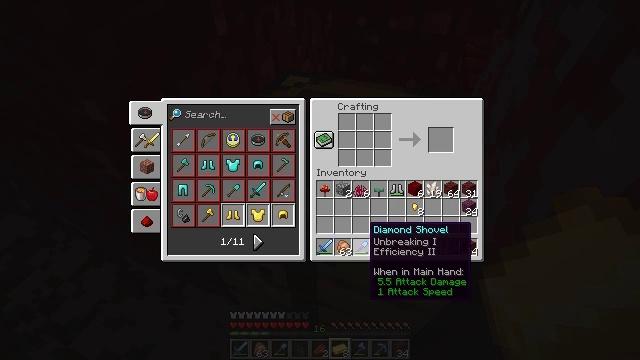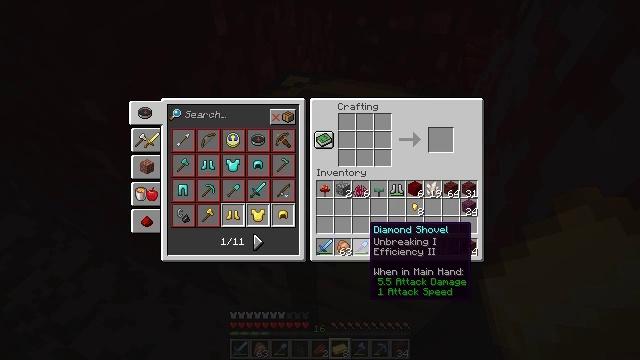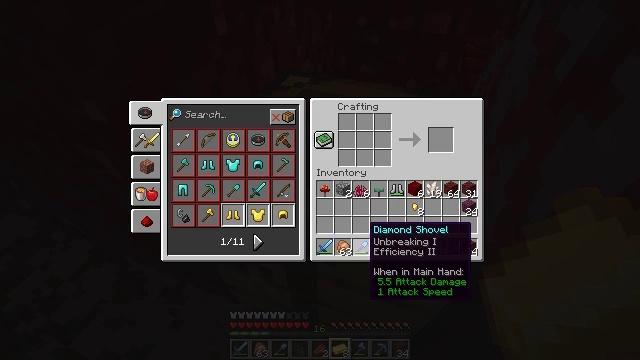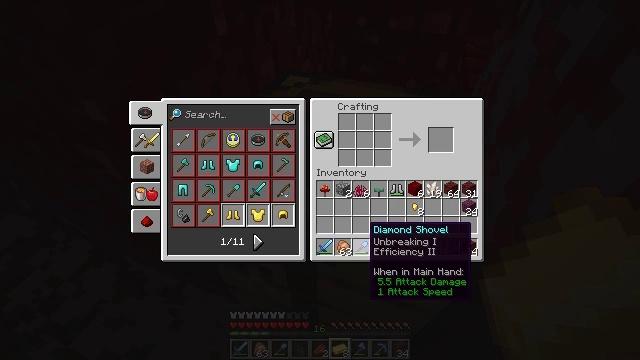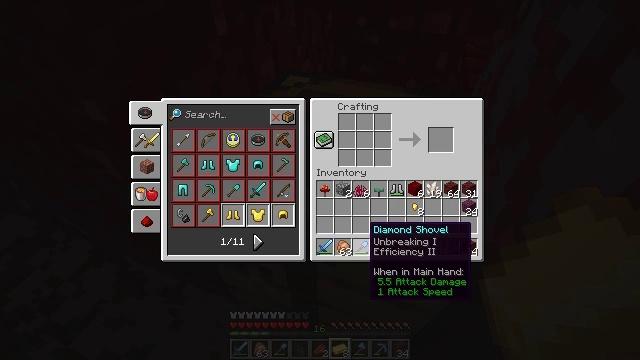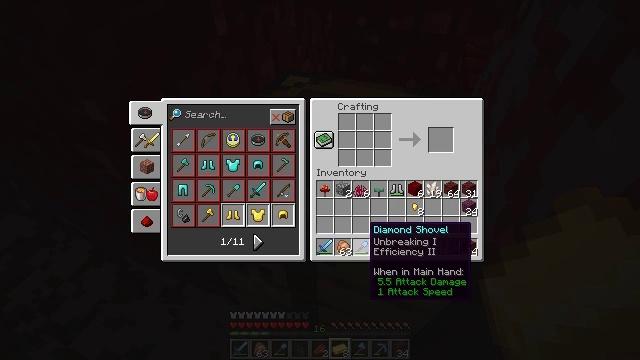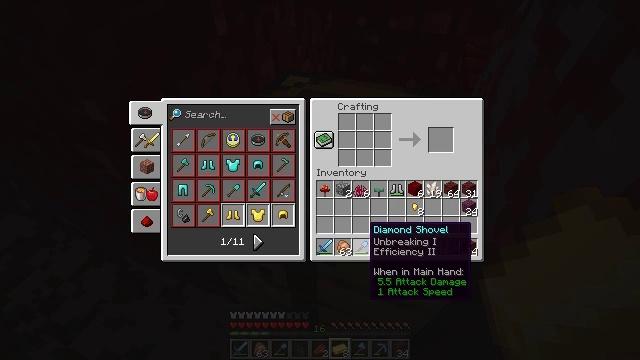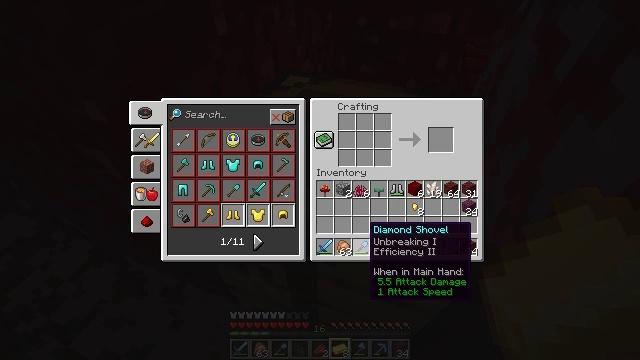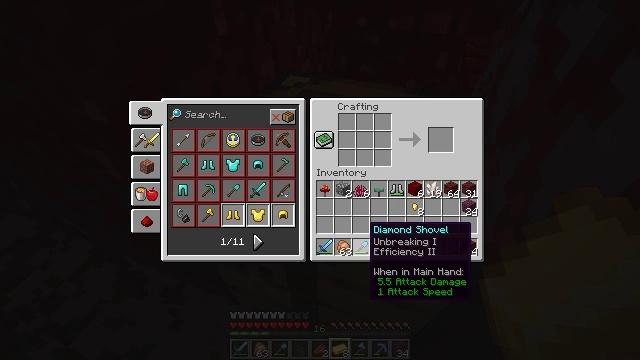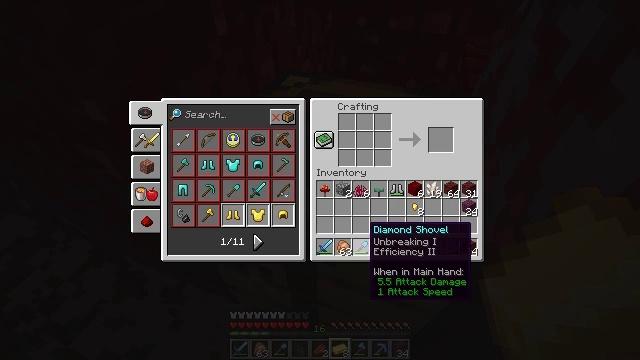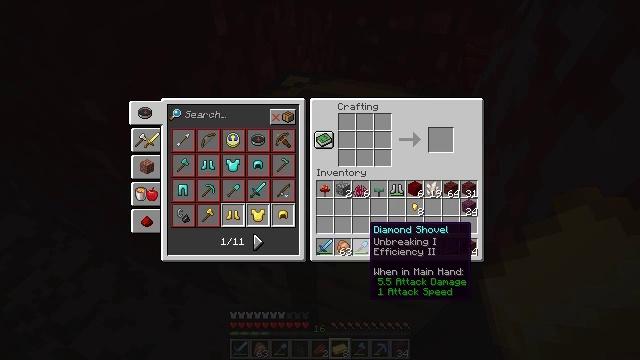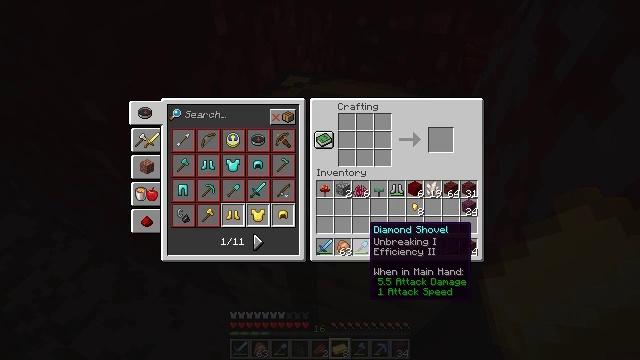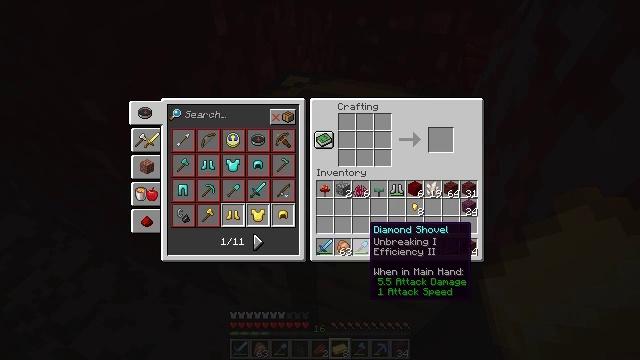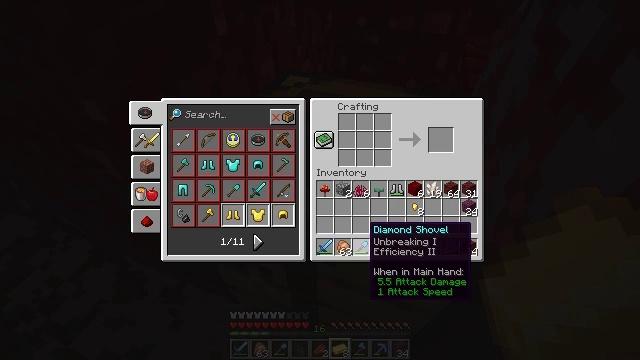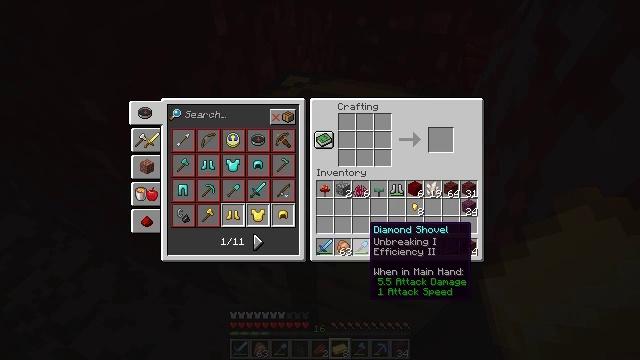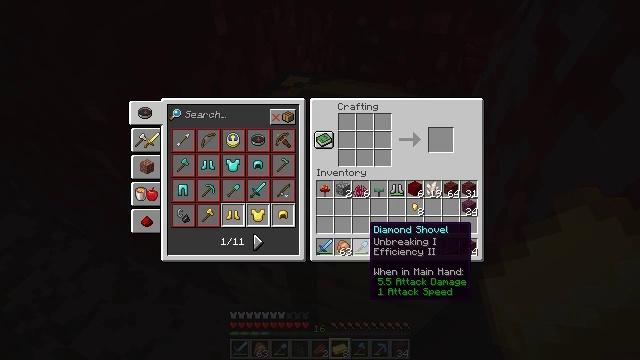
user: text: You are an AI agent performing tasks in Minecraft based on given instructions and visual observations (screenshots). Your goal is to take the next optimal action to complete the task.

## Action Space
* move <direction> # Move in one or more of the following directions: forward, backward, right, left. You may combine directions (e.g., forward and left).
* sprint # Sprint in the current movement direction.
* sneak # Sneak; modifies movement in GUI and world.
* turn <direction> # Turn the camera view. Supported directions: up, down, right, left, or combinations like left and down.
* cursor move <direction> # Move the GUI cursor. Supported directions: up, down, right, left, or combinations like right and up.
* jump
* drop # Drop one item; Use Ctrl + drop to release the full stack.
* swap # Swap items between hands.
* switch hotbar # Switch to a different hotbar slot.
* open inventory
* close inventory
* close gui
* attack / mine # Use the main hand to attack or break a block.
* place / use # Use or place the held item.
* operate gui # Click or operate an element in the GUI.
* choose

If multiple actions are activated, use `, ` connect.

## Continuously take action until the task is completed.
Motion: motion action
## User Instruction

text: Collect the nether wart block for decoration.
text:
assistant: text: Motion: no_op
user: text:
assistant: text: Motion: no_op
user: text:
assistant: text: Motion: no_op
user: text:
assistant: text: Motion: no_op
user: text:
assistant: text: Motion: no_op
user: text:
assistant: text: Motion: no_op
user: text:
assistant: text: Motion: no_op
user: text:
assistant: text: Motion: no_op
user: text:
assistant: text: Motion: no_op
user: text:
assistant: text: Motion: no_op
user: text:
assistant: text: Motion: no_op
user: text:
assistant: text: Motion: no_op
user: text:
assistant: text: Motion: no_op
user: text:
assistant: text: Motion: no_op
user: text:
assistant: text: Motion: no_op
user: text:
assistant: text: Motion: no_op
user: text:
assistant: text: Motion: no_op
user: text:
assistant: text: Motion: no_op
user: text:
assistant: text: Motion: no_op
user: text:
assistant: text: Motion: no_op
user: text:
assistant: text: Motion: no_op
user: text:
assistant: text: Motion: no_op
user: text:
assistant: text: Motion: no_op
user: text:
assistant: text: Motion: no_op
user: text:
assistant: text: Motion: no_op
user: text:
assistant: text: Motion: no_op
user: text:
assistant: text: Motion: no_op
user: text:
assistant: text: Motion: no_op
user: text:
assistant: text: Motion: no_op
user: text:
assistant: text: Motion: no_op